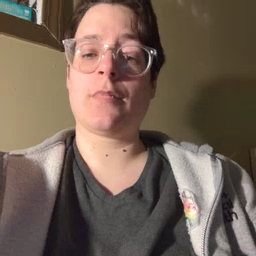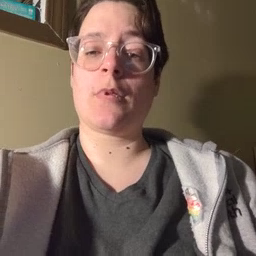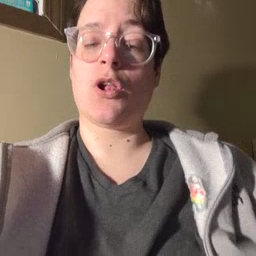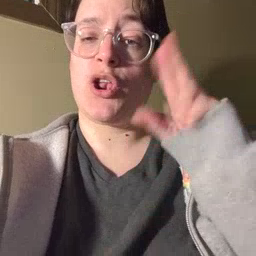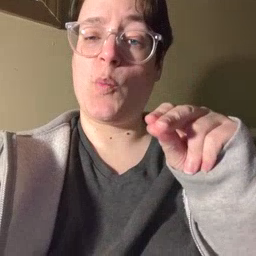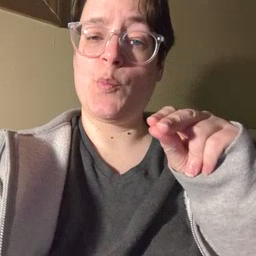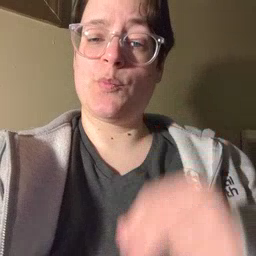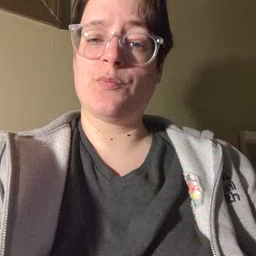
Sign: no